Field crop: tomato
Growth stage: 1
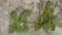
Species: portulaca